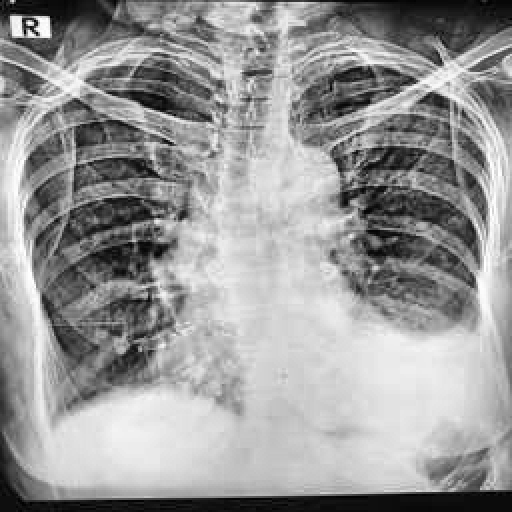
Finding: TUBERCULOSIS